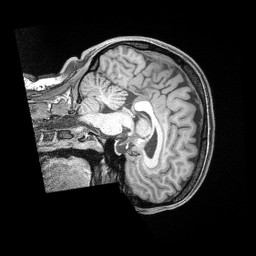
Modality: T1w
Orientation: sagittal
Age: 39
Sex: female
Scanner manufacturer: siemens
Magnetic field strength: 3 T
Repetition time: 2 s
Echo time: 0.00211 s